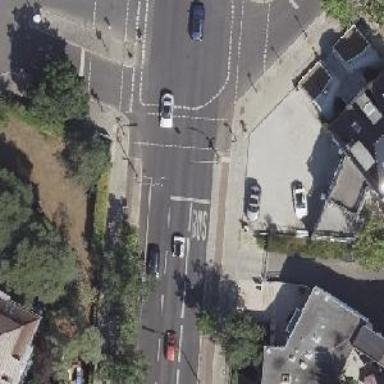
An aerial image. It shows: Secondary road with asphalt surface. There are sidewalks on both sides and cycle track. The parking on the left side is parallel and half on the kerb.